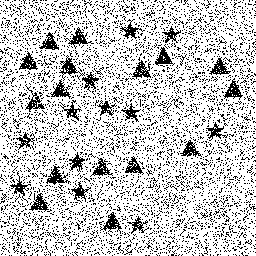
Squares: 0
Triangles: 16
Stars: 12
Total shapes: 28